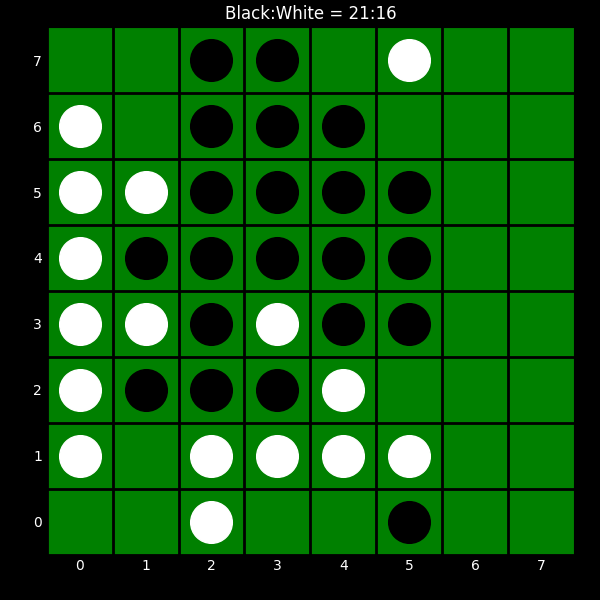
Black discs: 21
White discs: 16